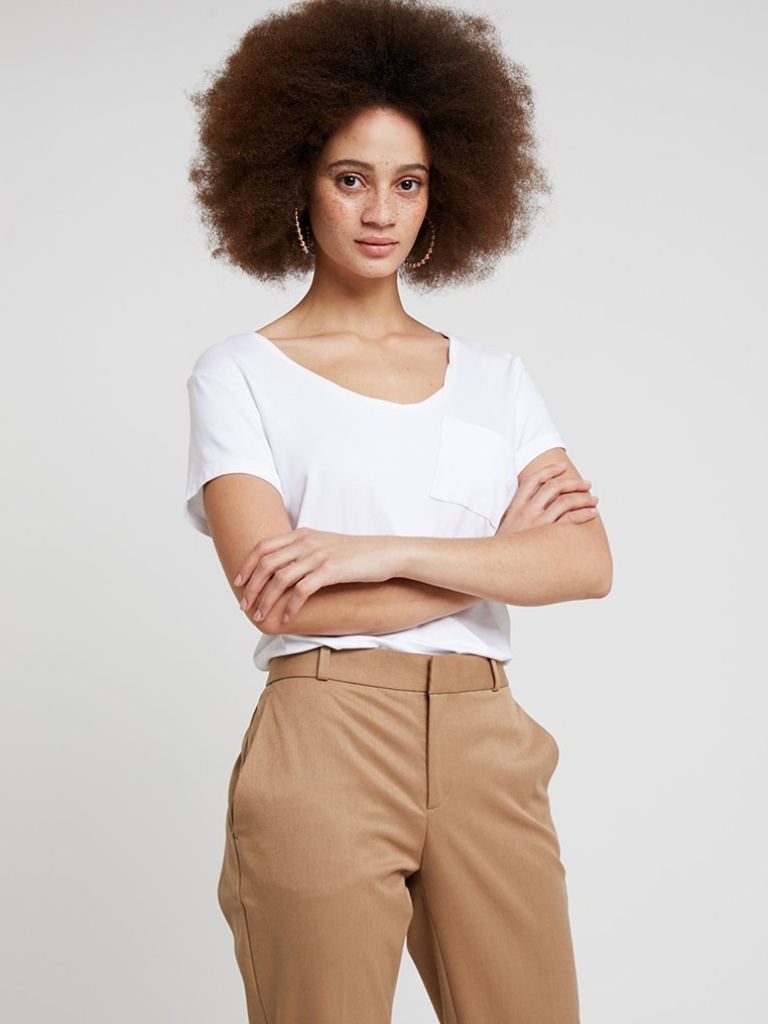
cotton relaxed short sleeve hip length Fully Tucked in crew t-shirt